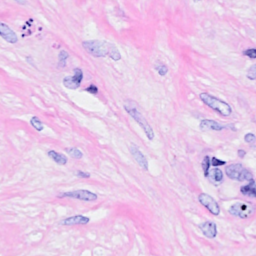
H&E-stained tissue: Breast